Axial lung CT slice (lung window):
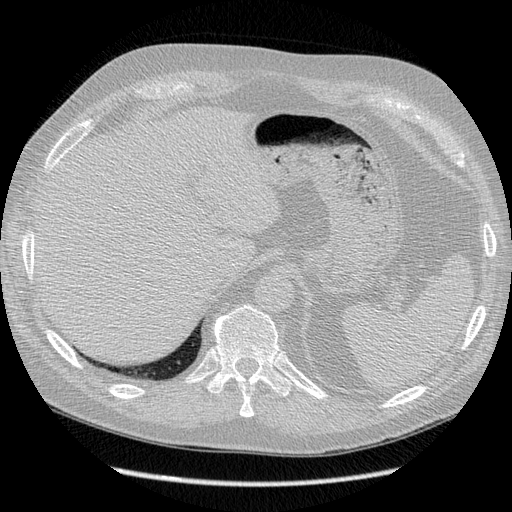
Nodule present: no